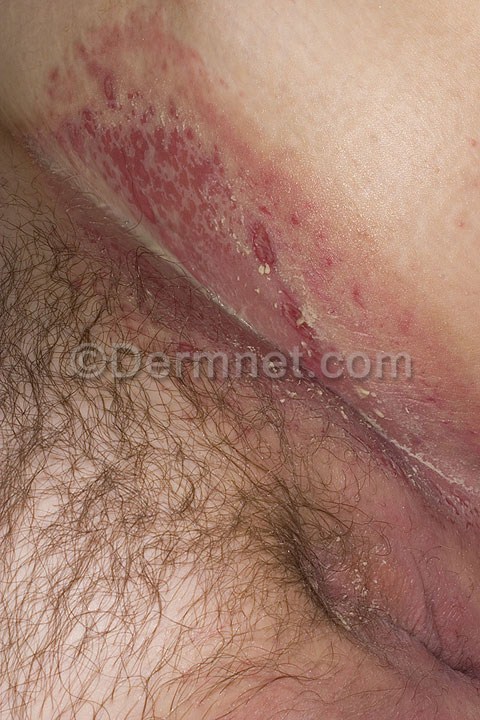
Disease: Psoriasis pictures Lichen Planus and related diseases